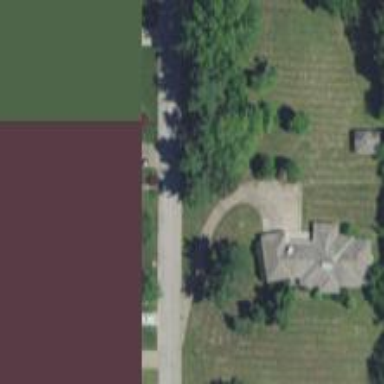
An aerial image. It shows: Driveway.